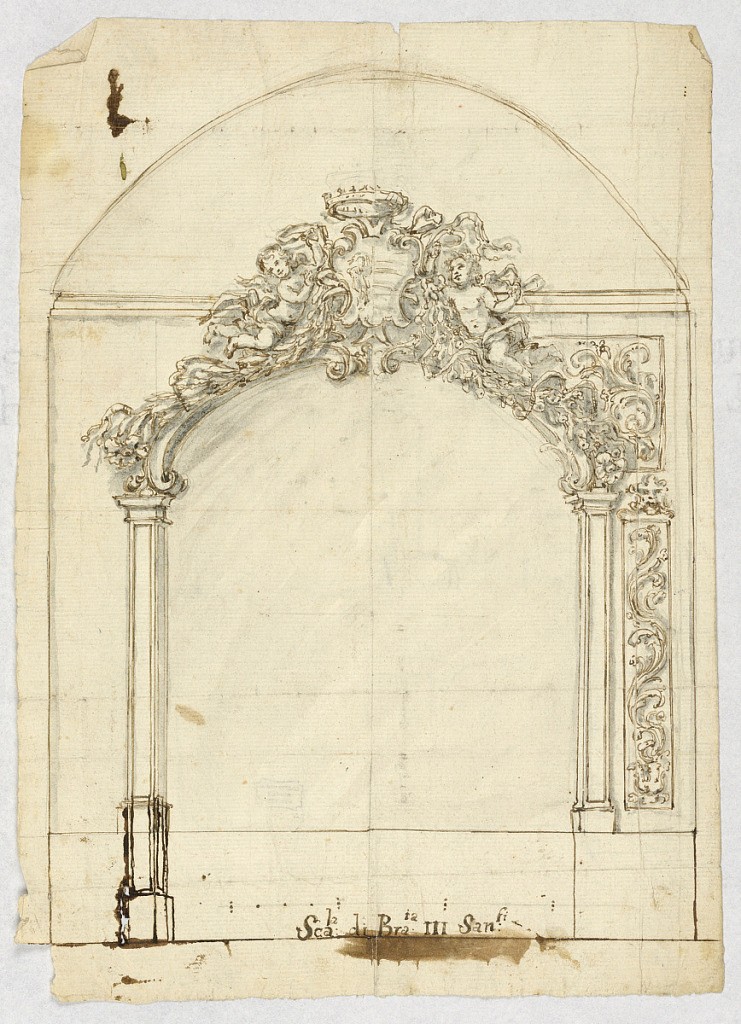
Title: Sculptural Overdoor
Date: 1600–1750
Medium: Pen and iron gall ink, brush and wash, graphite on off-white laid paper
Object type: Drawing
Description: Arch with elaborately carved overdoor composed of putti, and a crowned coat-of-arms.